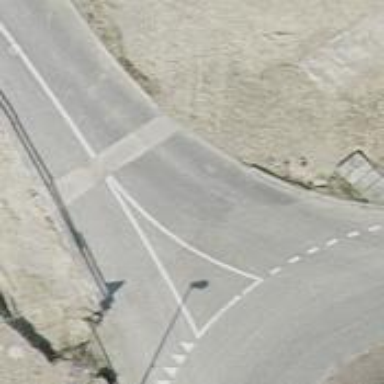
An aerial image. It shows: Asphalt crossing footway.